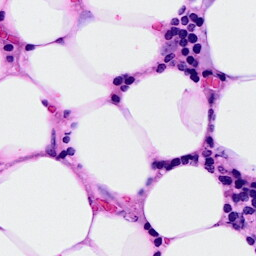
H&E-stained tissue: Breast